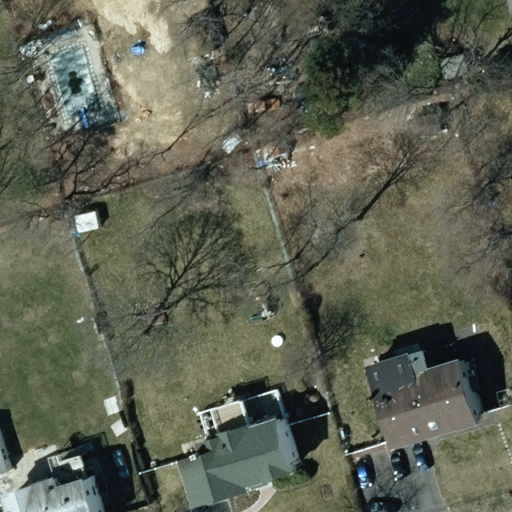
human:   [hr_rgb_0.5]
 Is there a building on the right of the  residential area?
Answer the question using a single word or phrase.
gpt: yes

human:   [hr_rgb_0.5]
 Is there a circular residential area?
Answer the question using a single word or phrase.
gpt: no

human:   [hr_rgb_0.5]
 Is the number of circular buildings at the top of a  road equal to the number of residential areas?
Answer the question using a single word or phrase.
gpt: no

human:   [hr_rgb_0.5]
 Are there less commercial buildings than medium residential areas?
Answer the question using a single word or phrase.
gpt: no

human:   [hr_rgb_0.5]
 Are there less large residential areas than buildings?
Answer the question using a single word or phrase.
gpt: yes

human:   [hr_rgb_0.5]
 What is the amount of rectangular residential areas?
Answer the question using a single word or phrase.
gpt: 1

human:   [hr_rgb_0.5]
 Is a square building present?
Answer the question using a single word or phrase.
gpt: no

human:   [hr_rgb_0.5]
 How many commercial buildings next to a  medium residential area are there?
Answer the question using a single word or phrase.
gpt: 0

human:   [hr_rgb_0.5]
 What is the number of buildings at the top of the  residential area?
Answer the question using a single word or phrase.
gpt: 0

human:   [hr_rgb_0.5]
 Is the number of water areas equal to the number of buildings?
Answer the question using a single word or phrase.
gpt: no

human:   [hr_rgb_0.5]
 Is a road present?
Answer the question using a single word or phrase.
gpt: no

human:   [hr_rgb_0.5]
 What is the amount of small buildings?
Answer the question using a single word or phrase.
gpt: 2

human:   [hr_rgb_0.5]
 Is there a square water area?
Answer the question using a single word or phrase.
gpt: no

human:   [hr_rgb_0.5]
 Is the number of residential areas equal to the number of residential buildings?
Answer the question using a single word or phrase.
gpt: no

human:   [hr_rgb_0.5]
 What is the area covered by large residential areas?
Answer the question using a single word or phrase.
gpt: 10619m2

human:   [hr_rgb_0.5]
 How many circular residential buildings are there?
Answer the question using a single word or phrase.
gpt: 0

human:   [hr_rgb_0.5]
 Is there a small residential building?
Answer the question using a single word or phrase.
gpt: no

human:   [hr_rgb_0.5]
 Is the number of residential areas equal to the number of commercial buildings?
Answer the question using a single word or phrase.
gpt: no

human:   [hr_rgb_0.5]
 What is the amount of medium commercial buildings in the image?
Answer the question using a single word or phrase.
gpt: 0

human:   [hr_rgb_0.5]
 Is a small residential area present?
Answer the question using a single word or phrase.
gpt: no

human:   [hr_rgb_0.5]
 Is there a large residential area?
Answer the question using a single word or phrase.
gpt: yes

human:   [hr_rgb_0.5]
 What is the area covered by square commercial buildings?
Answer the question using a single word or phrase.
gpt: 0m2

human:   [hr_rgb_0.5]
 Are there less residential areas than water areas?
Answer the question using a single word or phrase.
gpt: no

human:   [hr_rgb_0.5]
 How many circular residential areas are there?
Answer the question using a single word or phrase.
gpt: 0

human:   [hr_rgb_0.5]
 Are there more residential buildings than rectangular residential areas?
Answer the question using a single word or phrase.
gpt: yes

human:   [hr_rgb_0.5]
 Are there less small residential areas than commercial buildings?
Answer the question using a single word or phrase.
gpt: no

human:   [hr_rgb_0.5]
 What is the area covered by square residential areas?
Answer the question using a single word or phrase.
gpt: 0m2

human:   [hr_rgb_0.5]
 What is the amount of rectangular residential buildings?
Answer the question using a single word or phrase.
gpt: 2

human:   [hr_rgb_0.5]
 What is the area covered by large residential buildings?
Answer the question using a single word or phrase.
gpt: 0m2

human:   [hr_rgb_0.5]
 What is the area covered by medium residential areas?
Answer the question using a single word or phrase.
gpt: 0m2

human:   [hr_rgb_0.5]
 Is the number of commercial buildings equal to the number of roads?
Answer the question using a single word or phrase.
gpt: yes

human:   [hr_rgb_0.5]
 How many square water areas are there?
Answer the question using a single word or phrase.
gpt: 0

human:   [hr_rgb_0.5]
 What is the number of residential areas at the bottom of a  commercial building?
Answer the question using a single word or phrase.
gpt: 0

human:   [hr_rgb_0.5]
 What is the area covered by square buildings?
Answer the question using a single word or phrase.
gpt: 0m2

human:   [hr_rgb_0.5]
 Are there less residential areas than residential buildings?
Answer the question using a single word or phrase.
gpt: yes

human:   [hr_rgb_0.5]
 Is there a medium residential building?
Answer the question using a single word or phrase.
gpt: yes